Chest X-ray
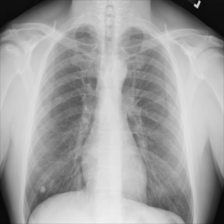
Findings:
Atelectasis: negative
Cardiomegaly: negative
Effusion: negative
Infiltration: negative
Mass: negative
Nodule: negative
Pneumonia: negative
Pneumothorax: negative
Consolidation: negative
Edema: negative
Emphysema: negative
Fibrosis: negative
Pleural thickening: negative
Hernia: negative